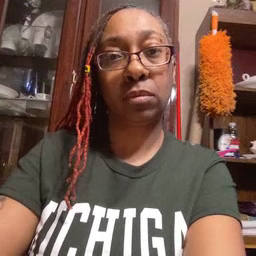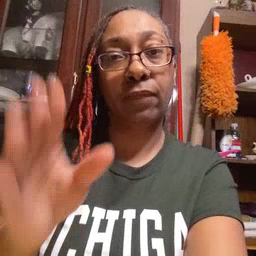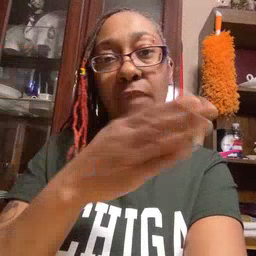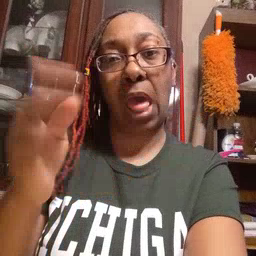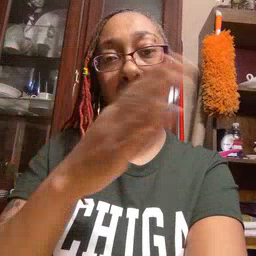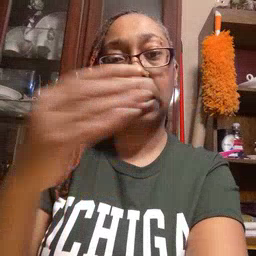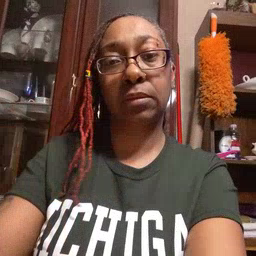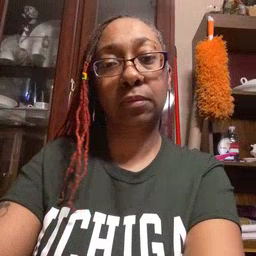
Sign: flag